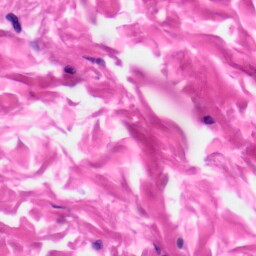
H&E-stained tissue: Skin